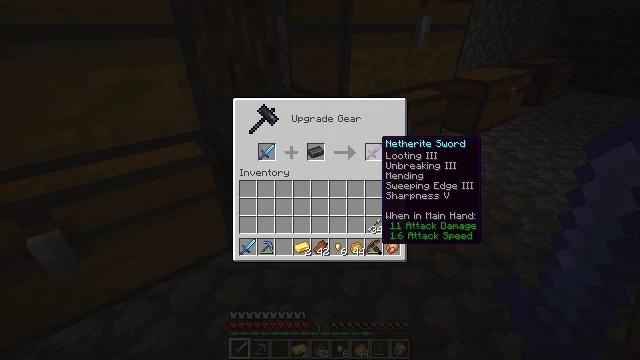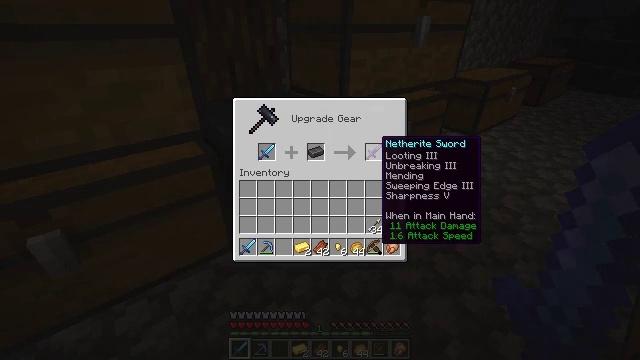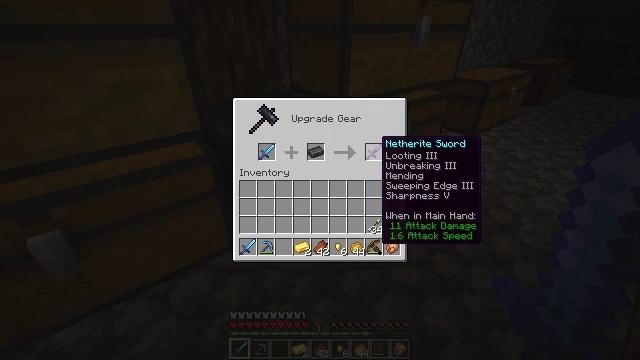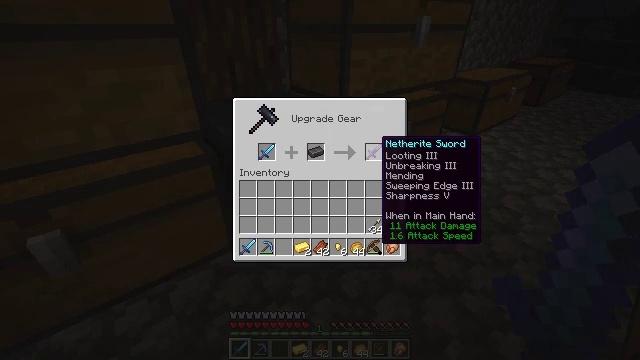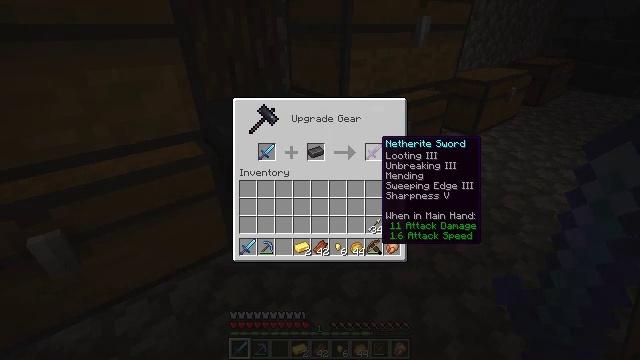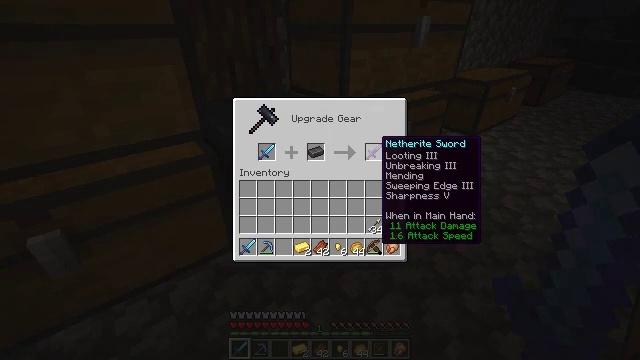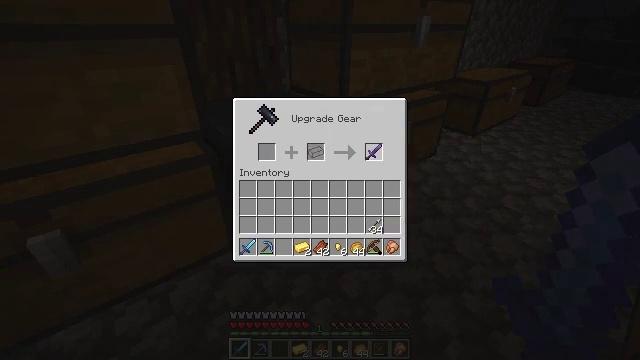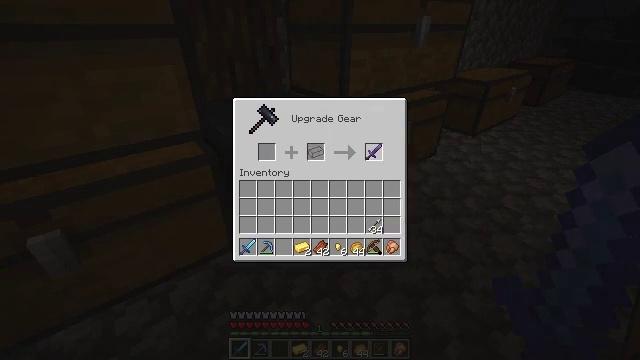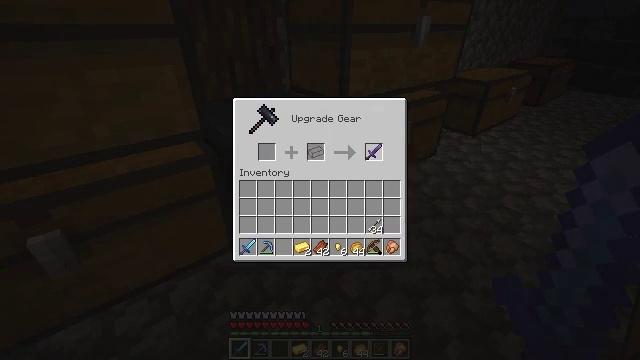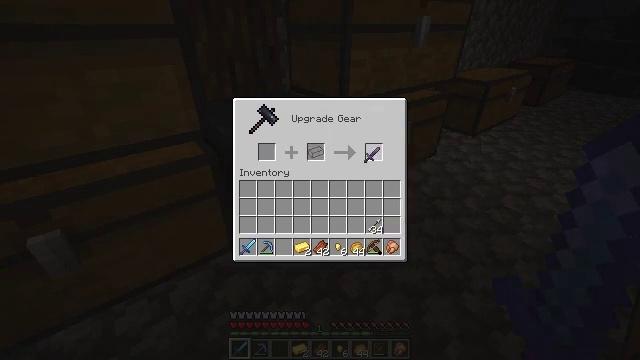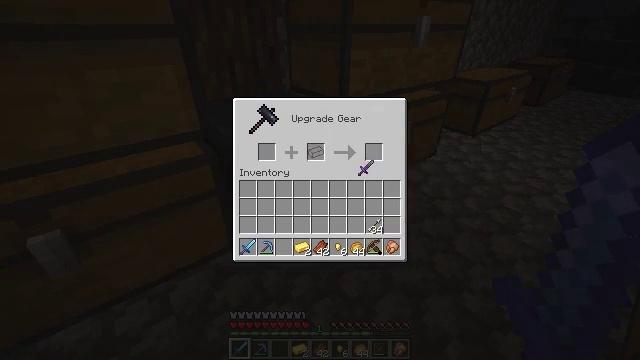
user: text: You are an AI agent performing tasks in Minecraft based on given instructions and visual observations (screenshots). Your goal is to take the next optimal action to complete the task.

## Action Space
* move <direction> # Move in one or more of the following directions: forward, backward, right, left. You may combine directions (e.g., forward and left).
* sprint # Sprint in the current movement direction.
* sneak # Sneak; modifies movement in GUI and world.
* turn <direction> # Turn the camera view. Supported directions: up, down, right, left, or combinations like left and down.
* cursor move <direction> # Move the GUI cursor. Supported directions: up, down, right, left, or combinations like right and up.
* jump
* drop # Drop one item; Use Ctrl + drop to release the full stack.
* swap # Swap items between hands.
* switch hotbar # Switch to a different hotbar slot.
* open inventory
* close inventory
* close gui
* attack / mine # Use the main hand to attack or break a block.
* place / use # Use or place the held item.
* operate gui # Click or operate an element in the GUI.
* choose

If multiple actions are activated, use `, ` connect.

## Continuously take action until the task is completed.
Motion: motion action
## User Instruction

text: Upgrade a diamond sword to a netherite sword.
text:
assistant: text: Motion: no_op
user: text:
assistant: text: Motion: no_op
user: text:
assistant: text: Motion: no_op
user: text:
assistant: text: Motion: no_op
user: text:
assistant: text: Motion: no_op
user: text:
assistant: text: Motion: operate gui
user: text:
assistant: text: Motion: operate gui
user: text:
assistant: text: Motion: operate gui
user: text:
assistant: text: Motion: no_op
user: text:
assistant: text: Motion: cursor move down
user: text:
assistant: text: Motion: no_op